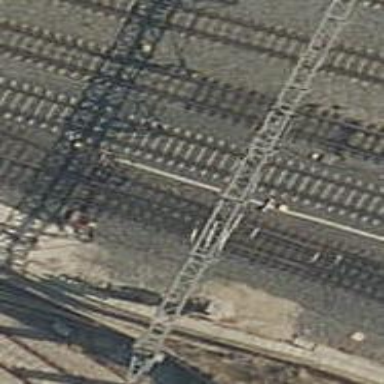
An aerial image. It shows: Railway with electrified contact lines.